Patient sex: M
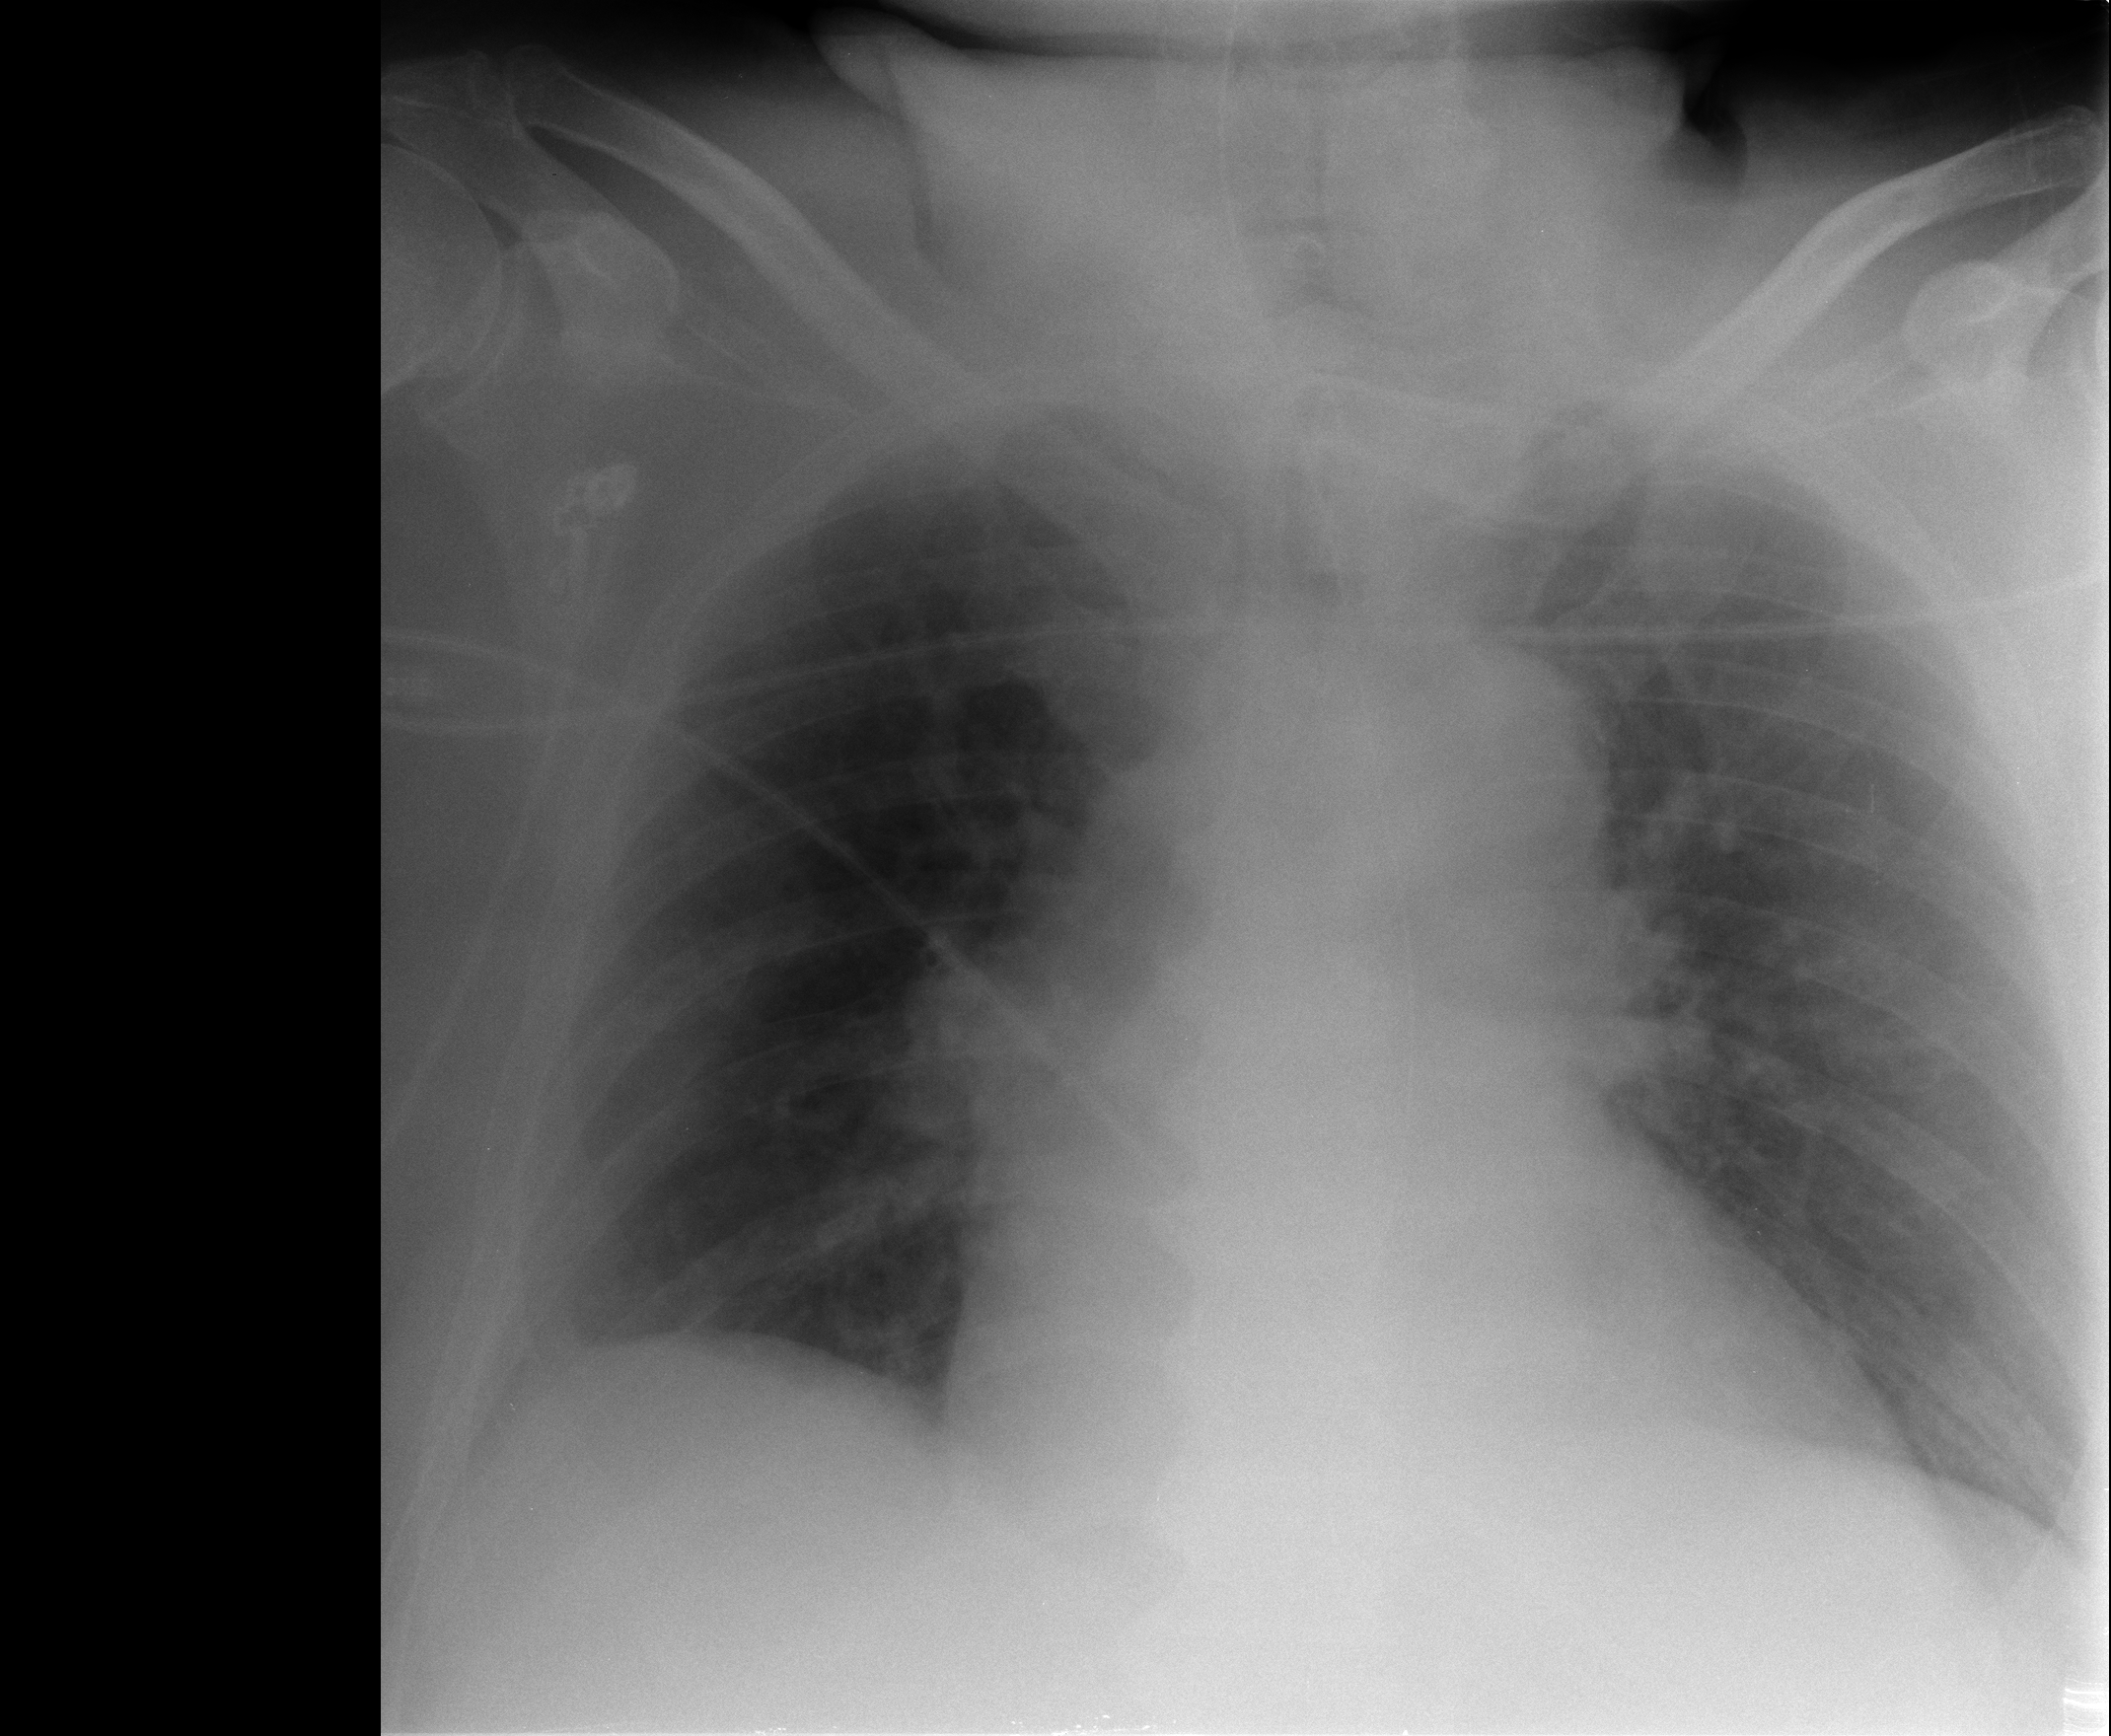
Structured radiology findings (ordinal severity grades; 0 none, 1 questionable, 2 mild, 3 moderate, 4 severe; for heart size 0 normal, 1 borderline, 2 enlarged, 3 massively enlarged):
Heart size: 2
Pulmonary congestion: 3
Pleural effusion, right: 2
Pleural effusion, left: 2
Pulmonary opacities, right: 0
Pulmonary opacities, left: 0
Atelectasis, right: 0
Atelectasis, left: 0